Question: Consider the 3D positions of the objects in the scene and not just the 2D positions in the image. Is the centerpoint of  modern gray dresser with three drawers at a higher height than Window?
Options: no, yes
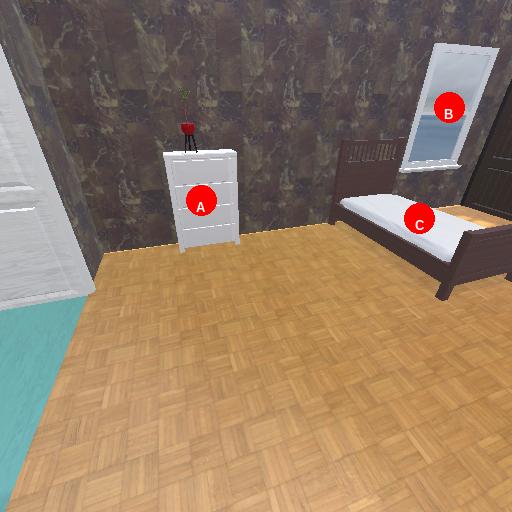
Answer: no